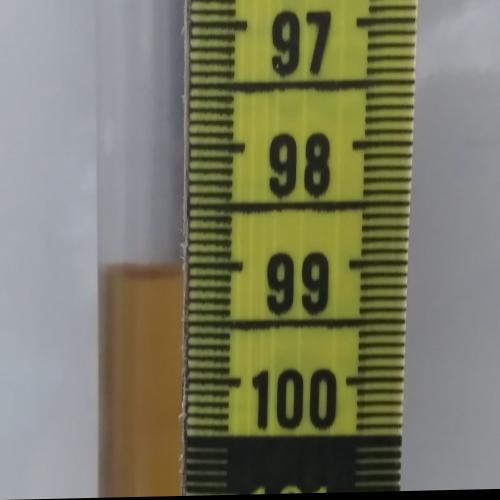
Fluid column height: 99.1 cm